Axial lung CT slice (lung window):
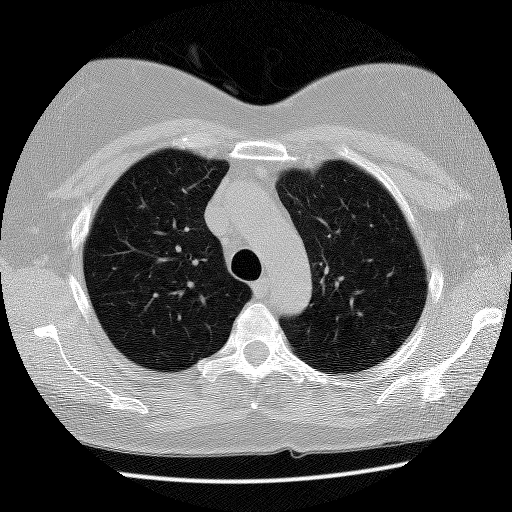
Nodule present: no